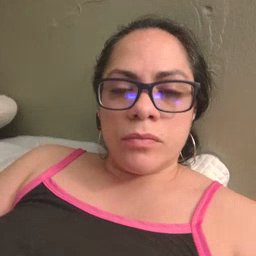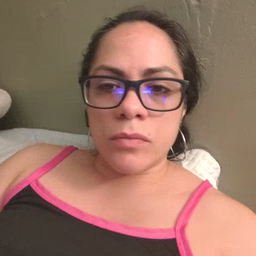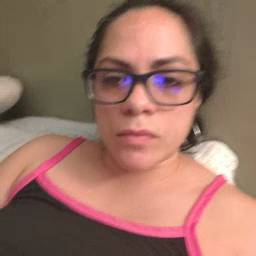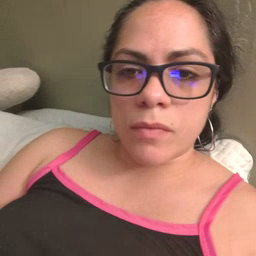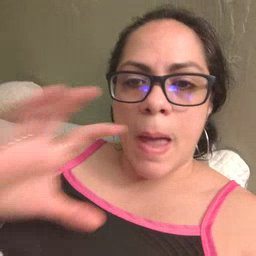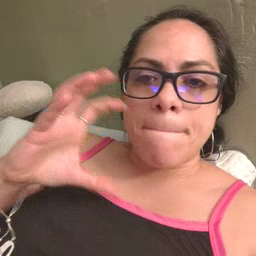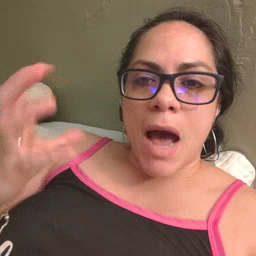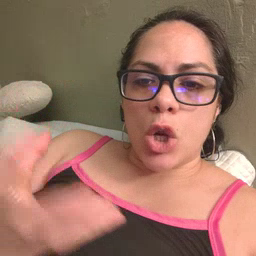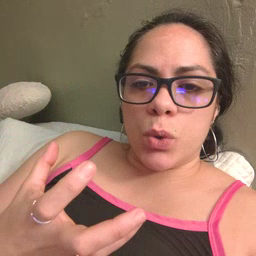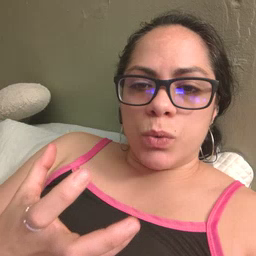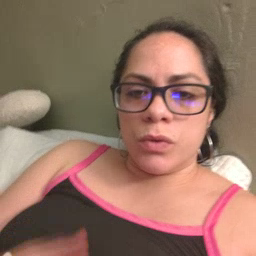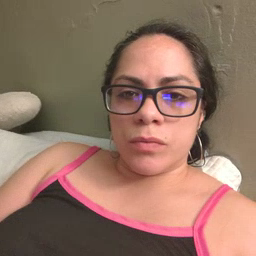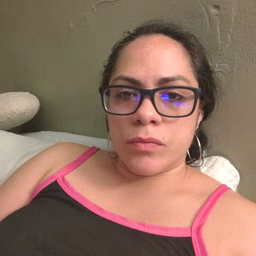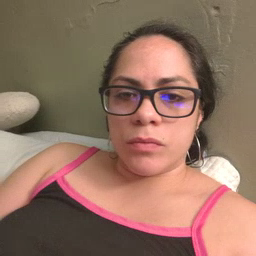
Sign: balloon